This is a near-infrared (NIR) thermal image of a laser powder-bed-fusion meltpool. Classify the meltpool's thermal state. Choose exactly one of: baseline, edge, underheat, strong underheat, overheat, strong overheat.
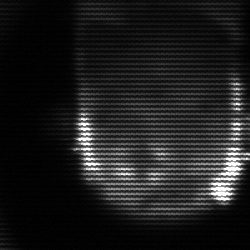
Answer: baseline